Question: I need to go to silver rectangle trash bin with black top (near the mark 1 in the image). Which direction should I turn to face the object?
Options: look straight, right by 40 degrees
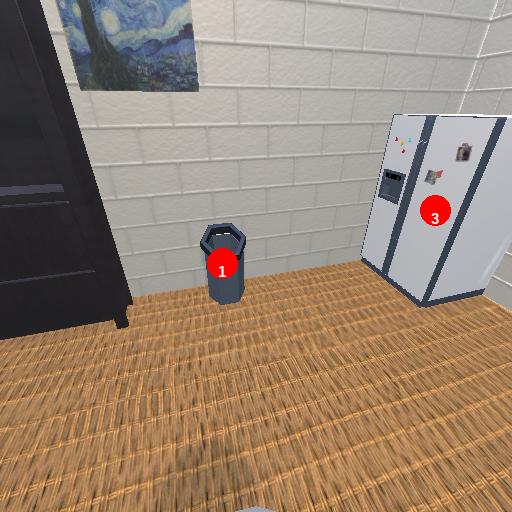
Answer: look straight